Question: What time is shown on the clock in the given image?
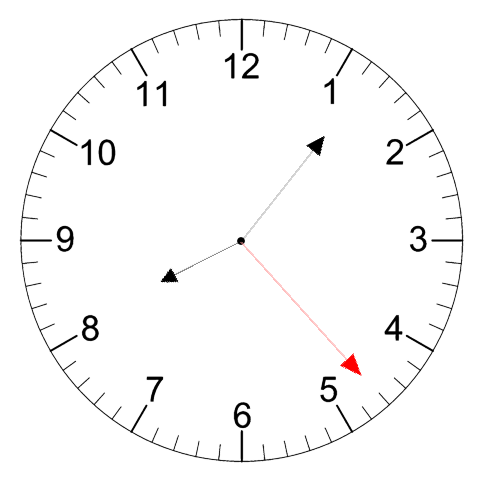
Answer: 08:06:23